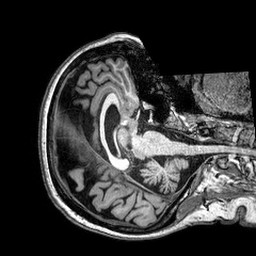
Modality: T1w
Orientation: axial
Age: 68
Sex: female
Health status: healthy
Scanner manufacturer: philips
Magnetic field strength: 3 T